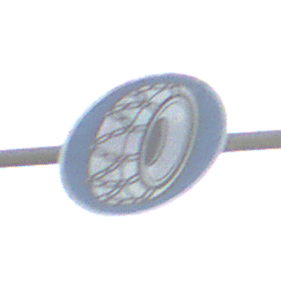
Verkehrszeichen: SchneekettenVorgeschrieben
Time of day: MorningAfternoon
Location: Outdoor (Suburban)
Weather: PartlyCloudy
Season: NotSpecified
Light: Natural